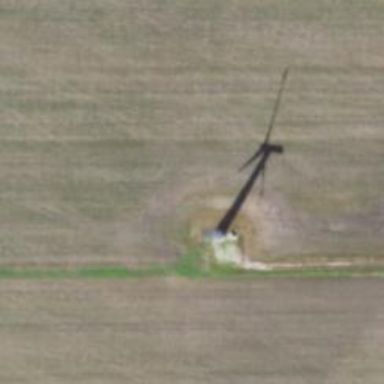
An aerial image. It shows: Wind generator powered by wind. The generator type is horizontal axis and it uses wind turbines.